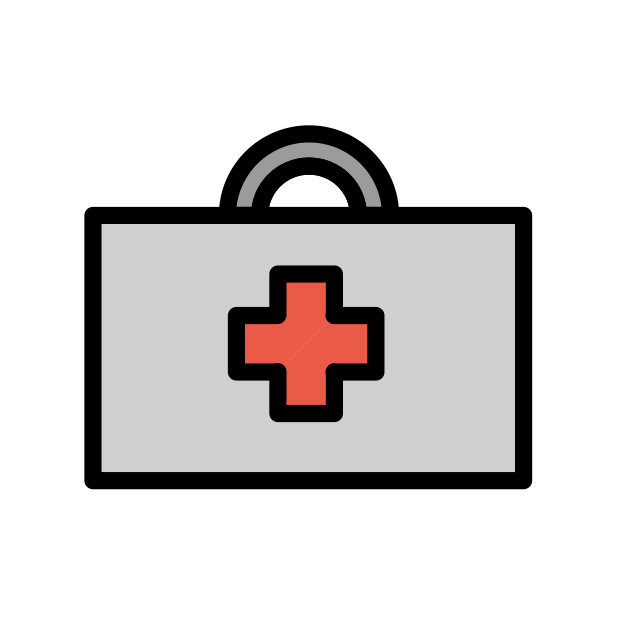
first aid kit